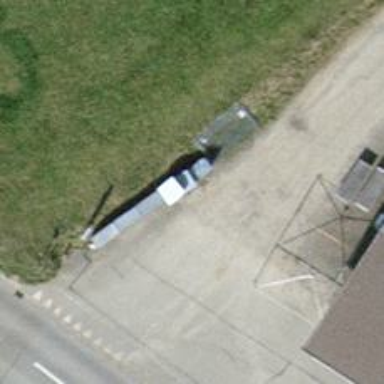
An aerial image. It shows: Recycling container in the area designated for recycling.